Question: I'm writing a .Net 3.5 solution which is consuming a 3rd party WCF web service. The proxy client for the SOAP service was generated by VisualStudio as a service reference.
A SOAP response from the service includes attachments in the data, as I can see it in fiddler. The attachments have a href field which points to a CID reference. The proxy client that VS 2012 has created when returning the object which includes the attachments doesn't include any binary data, but it does include the href field with the CID reference in it.
As captured using fiddler, this is the SOAP response attachment data including the cid:xxxx ref:
'''
<attachments>
<cmn:attachment href="cid:52b2d8a50035921e80bf1540" len="309" name="DOC1.rtf" type="application/rtf" xmime:contentType="application/rtf"/>
</attachments>
'''
And in the raw output in fiddler, the attachment data can be seen with the matching cid:xxxx ref:
'''
------=_Part_22_124<PHONE>2038
Content-Type: application/rtf
Content-Location: DOC1.rtf
Content-ID: <52b2d8a50035921e80bf1540>
Content-Transfer-Encoding: binary
{\rtf1\ansi\ansicpg1252\deff0{\fonttbl{\f0\fnil\fcharset0 Calibri;}}
{\*\generator Msftedit 5.41.21.2510;}\viewkind4\uc1\pard\sa200\sl276\slmult1\lang9\f0\fs22 Doc 1\par
\par
Test information inside an attachment for KM retrieval.\par
\par
Here's something else I've written for use in testing.\par
}
'''
Here is a screenshot of the available fields from the returned object:

How do I access that attachment data so I can actually download the file?
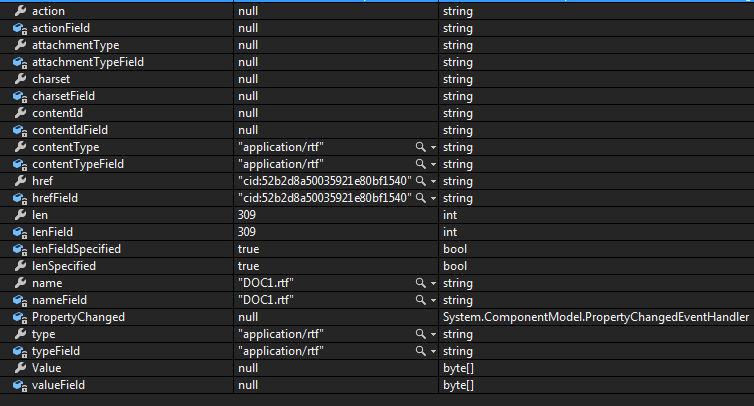
Answer: Turns out that the issue was due to the way the 3rd party API was returning the response, the MTOM data was not correctly formatted so WCF was ignoring the binary data.
The way I got around this was by using a bespoke class which basically uses an HttpRequest to talk directly to the web service and extract/parse the binary data out of the response.